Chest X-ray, PA view. Patient: 32 years old, sex F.
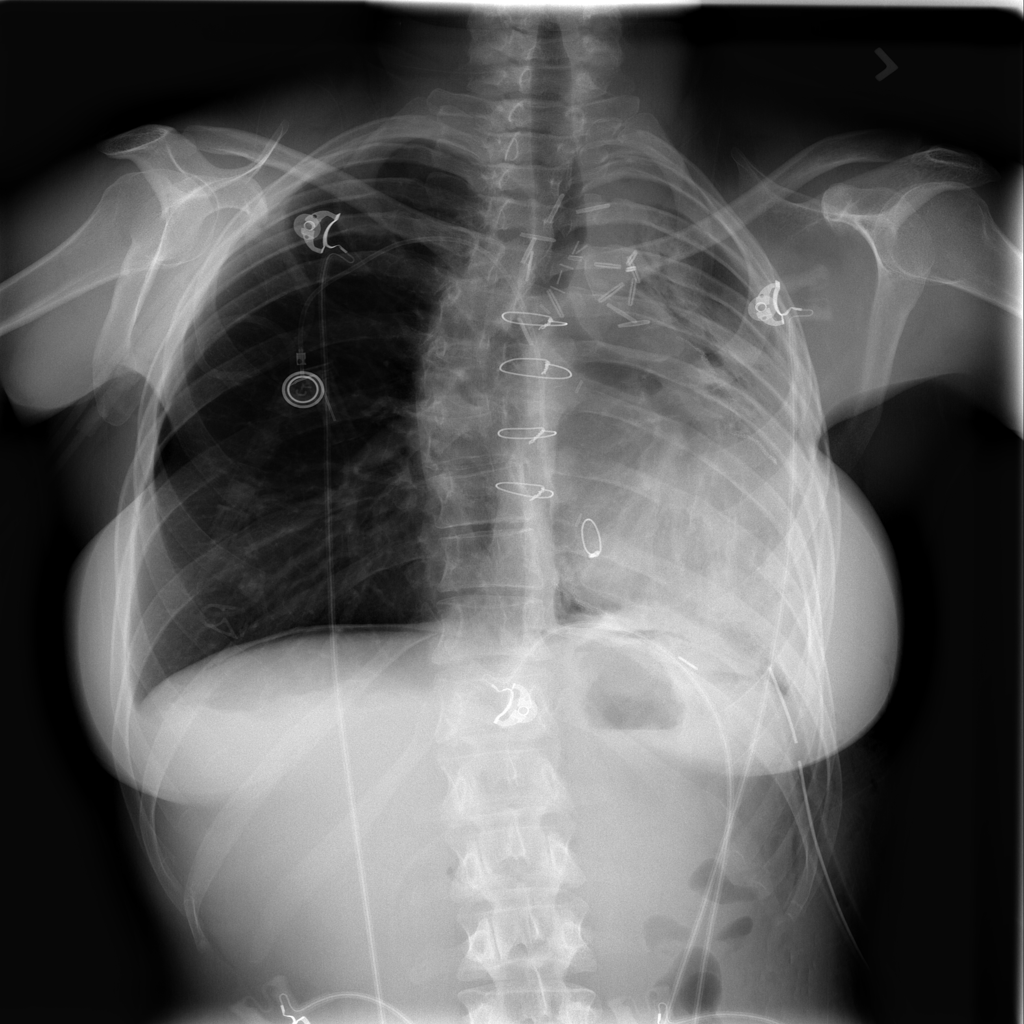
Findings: No Finding